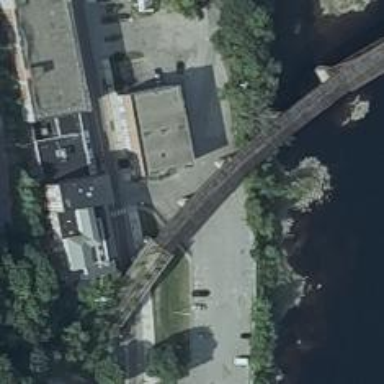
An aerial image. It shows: Abandoned railway bridge that is no longer in use.